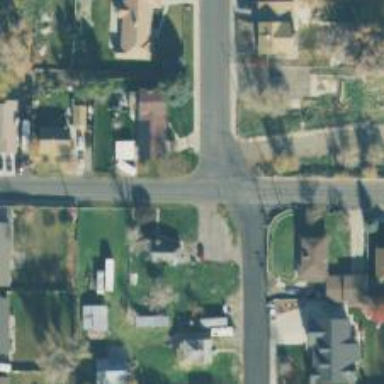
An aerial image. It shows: Road with stop sign.